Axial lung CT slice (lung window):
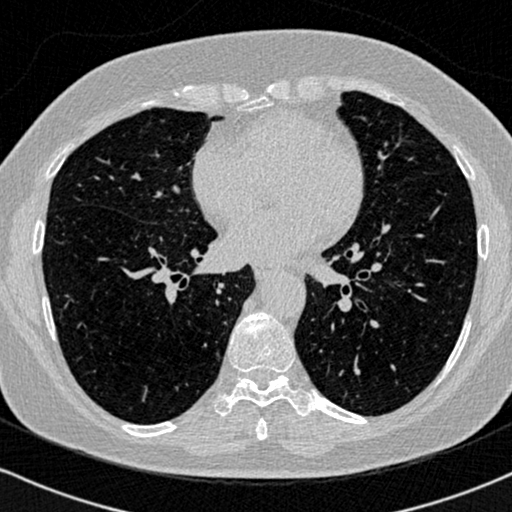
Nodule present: no